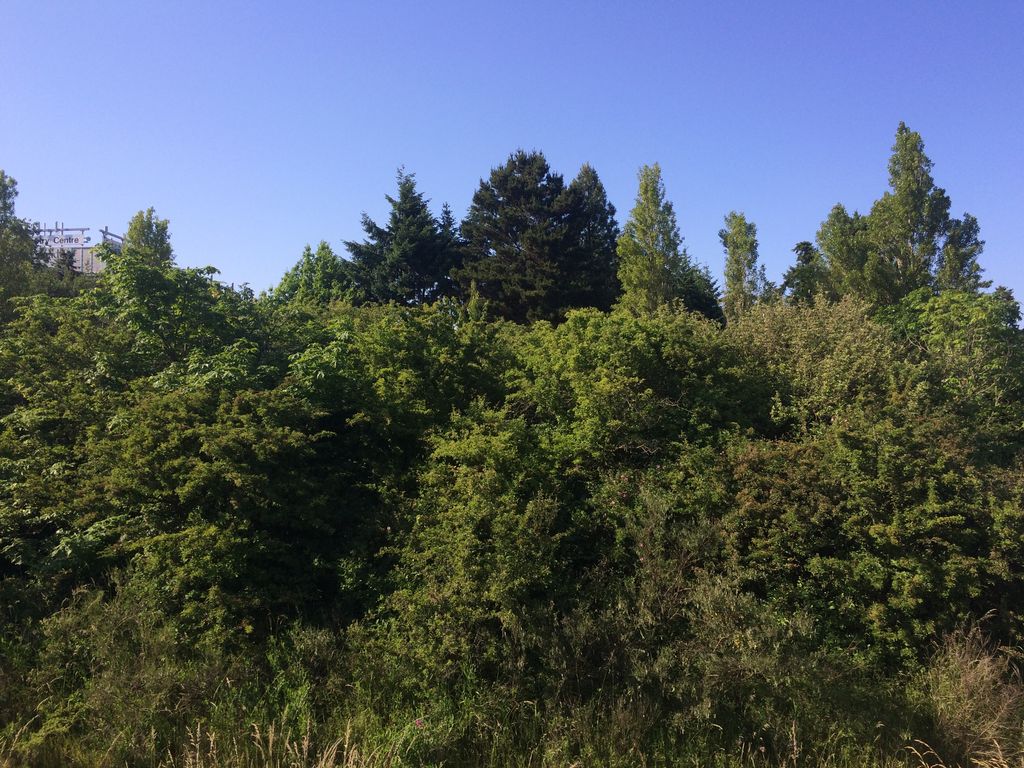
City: victoria